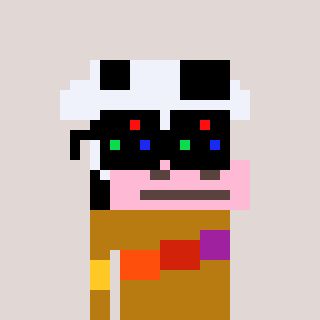
a pixel art character with square black sunglasses, a cow-shaped head and a gold-colored body on a warm background